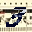
Label: 3